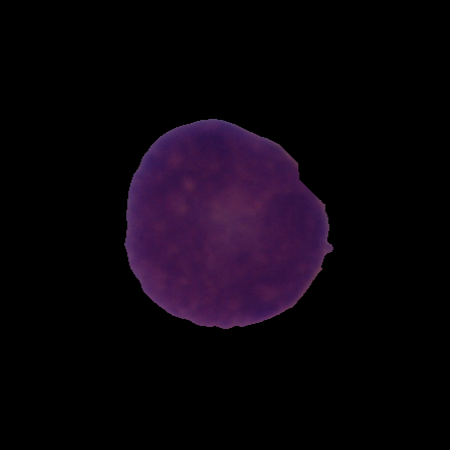
Label: cancer